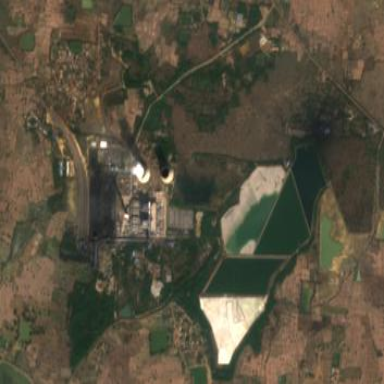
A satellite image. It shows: Industrial area with coal power plant.